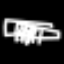
Label: line